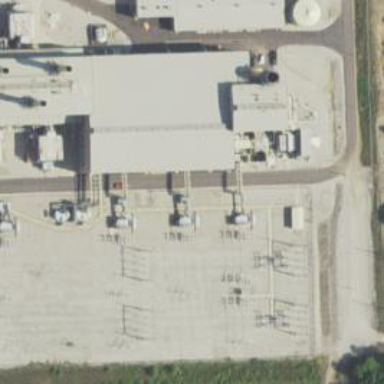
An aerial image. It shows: Switch used for power control.